Interaction volume radius: 10 \u00c5
Interaction volume height: 20 \u00c5
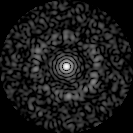
Disorder parameter: 0.8175